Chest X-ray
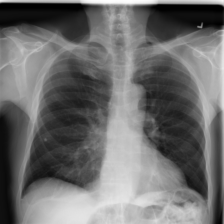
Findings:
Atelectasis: negative
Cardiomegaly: negative
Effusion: negative
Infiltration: negative
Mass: negative
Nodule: negative
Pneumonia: negative
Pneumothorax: negative
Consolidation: negative
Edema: negative
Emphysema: negative
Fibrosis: negative
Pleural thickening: negative
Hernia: negative